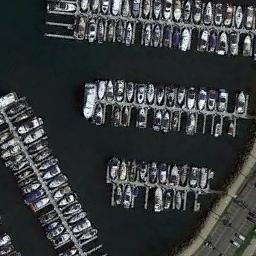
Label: harbor